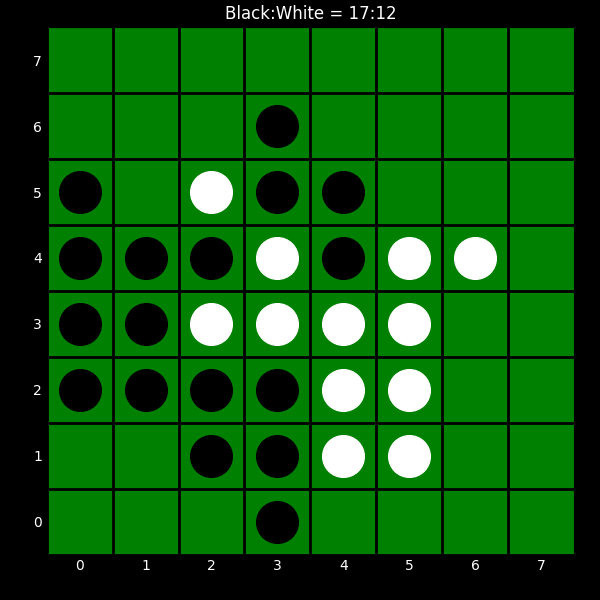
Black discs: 17
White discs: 12